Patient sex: F
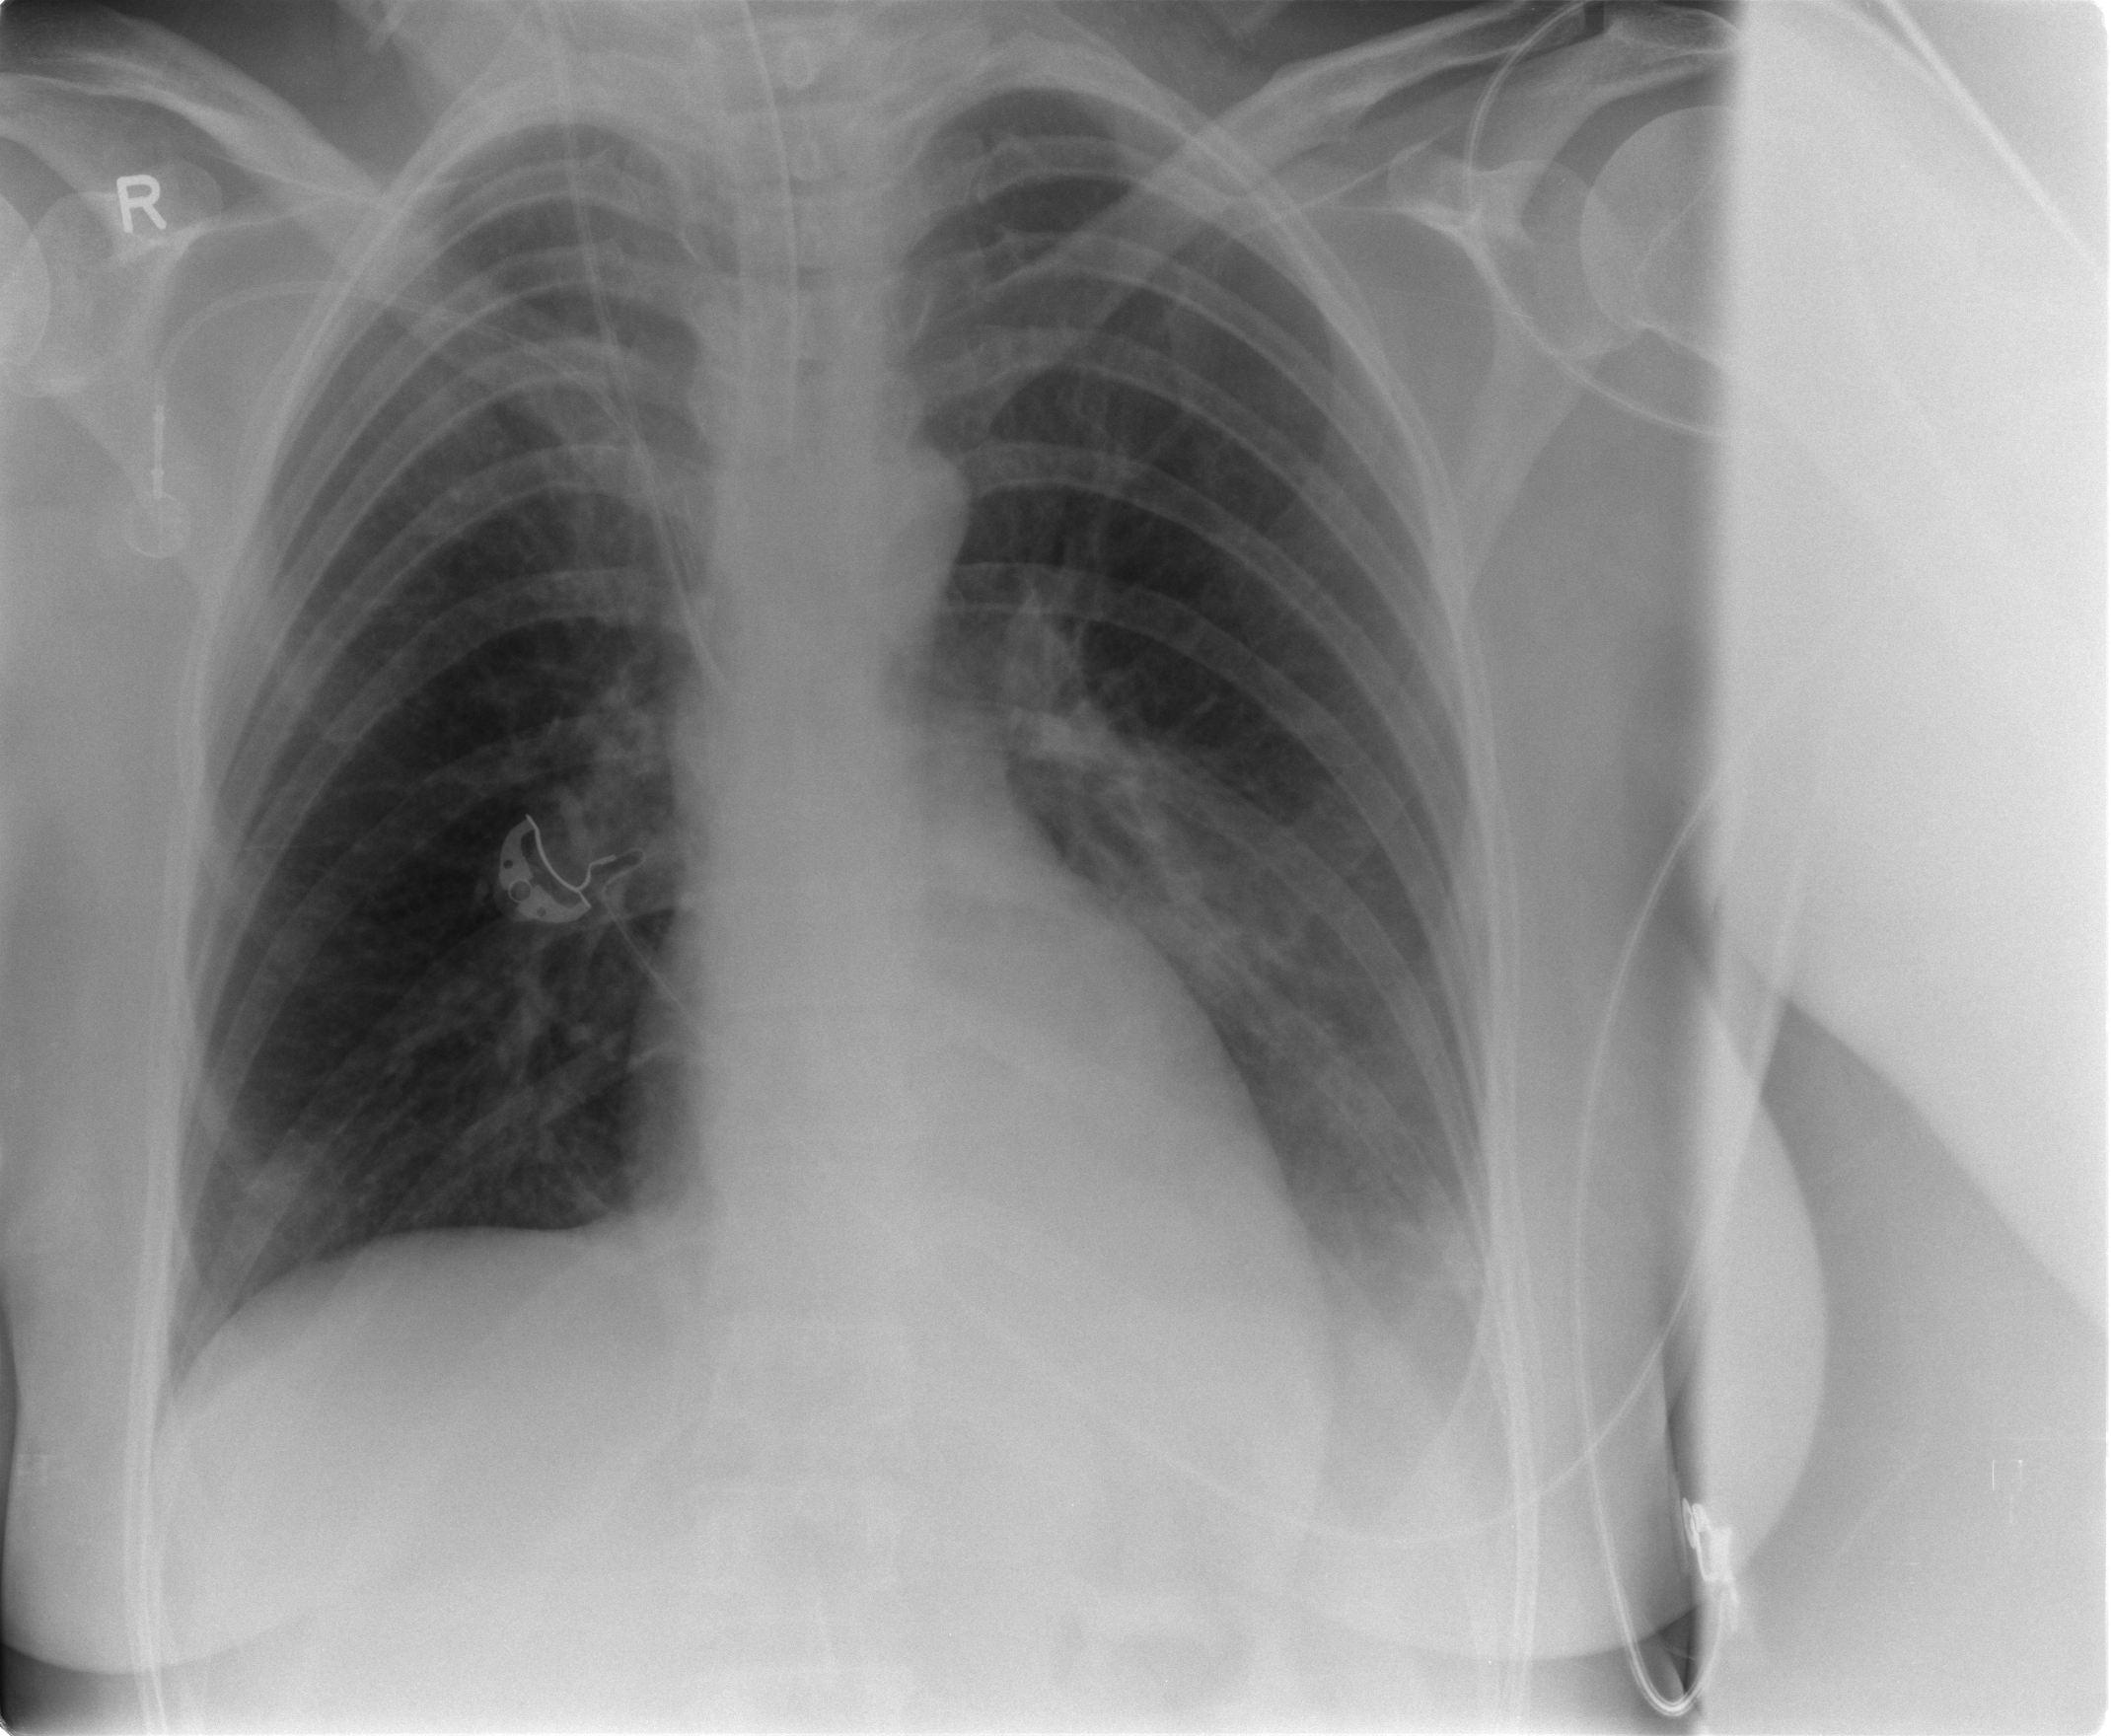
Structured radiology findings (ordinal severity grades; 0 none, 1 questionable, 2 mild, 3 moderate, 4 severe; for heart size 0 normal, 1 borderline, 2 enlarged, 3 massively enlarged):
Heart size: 0
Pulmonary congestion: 0
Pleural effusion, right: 0
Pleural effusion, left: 2
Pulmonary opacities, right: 0
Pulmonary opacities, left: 0
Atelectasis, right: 0
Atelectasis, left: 2